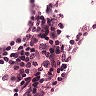
Metastatic tissue present: no